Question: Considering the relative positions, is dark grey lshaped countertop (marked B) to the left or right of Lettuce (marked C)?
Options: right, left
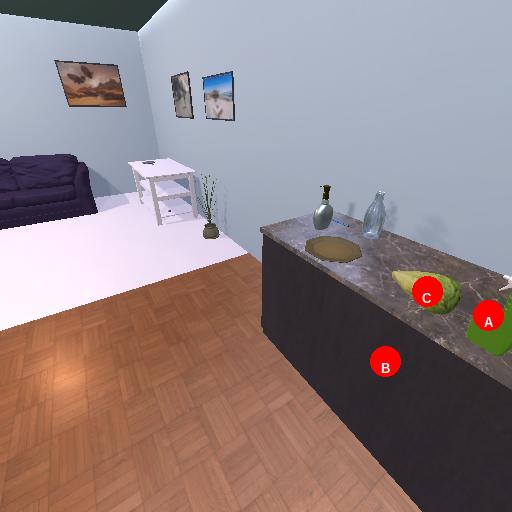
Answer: right